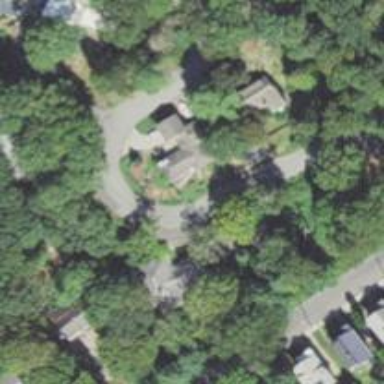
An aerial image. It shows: Residential driveway designated as service road.